Question: I'm trying to display 'this.cat' in a dropdown but I get this error :
> categorie.forEach is not a function
This is my code :
'''
getCategories(){
this.policeService.getCategoriesList().subscribe(
data => {
this.categories=data;
console.log(this.categories);
},
error =>
console.log(error));
}
changeCategories() {
this.sourceCategories.length = 0;
this.categories.forEach((categorie) => {
categorie.forEach((categorie) => this.brancheid = categorie.branche.id);
if(this.policeform.get("branche").value.id == this.brancheid) {
this.sourceCategories.push(categorie);
this.cat = JSON.parse(JSON.stringify(this.sourceCategories));
}
})
}
'''

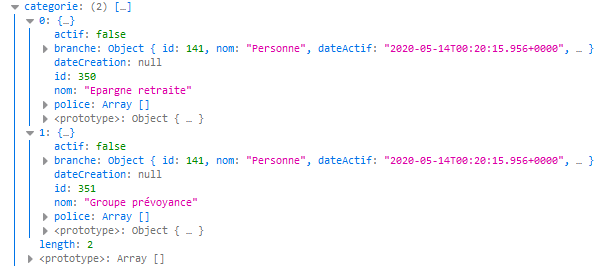
Answer: Your categories array seems like array in the form of object.
Try Array Prototype forEach method.. it will work .
'''
Array.prototype.forEach.call(this.categories, categorie=> {
console.log(categorie)
});
'''